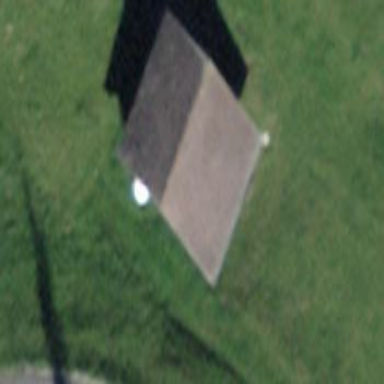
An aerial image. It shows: Cabin is depicted in the image.